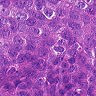
Metastatic tissue present: yes